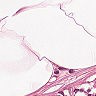
Metastatic tissue present: no